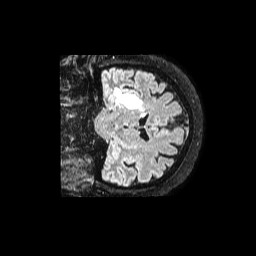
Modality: FLAIR
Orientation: coronal
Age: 79
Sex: female
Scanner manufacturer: philips
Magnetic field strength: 1.5 T
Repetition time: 4.8 s
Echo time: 0.3723 s